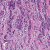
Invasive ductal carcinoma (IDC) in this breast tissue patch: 1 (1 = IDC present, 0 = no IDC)